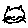
Label: cat